Aerial crown-view tile of a tropical tree (Barro Colorado Island, Panama), acquired 20250616:
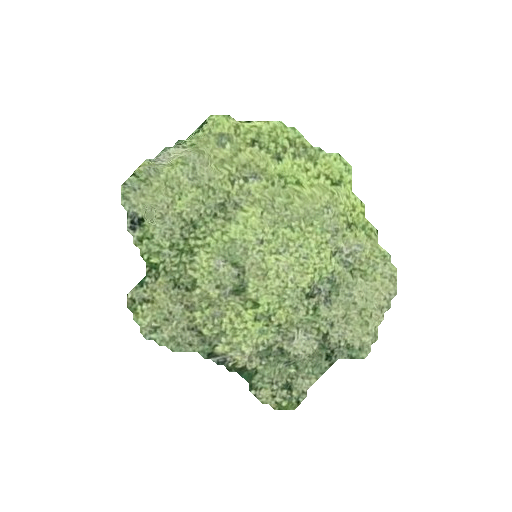
Species: Calophyllum longifolium
GBIF accepted scientific name: Calophyllum longifolium
Crown area: 80.568 m²